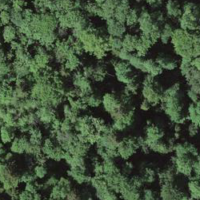
EUNIS habitat code: 41
Species observed at this site:
Mercurialis perennis